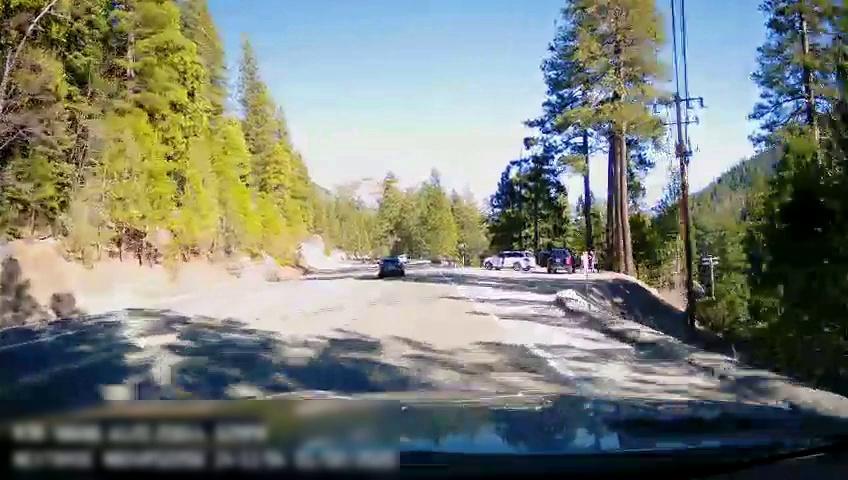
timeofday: Day
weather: Sunny
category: Drivable Space
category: Vehicles | SUV
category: Vehicles | SUV
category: Vehicles | Car
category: Lanes | Current Lane
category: Lanes | Current Lane
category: Lanes | Alternate Lane
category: Lanes | Opposite Lane
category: Lanes | Opposite Lane